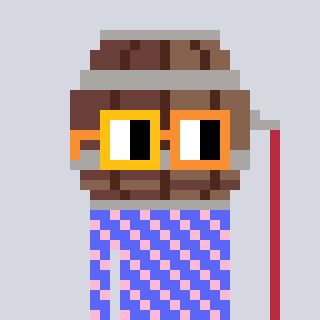
a pixel art character with square yellow and orange glasses, a wine barrel-shaped head and a purple-colored body on a cool background